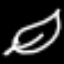
Label: leaf